Field crop: maize
Growth stage: 1
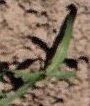
Species: maize